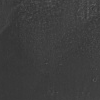
Atmospheric dust classification: not_dusty